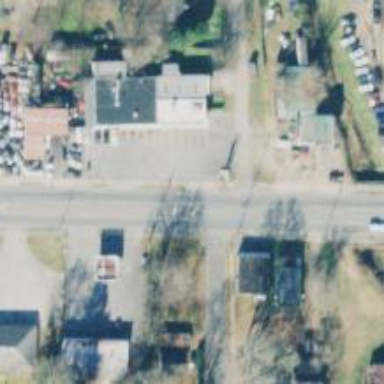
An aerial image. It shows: Stop road.